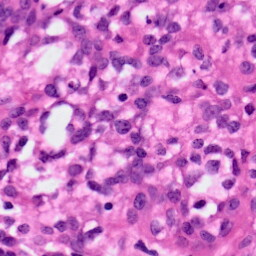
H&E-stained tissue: Ovarian